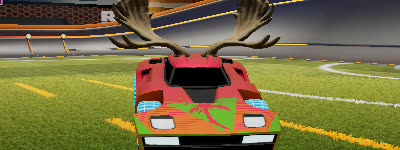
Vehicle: breakout